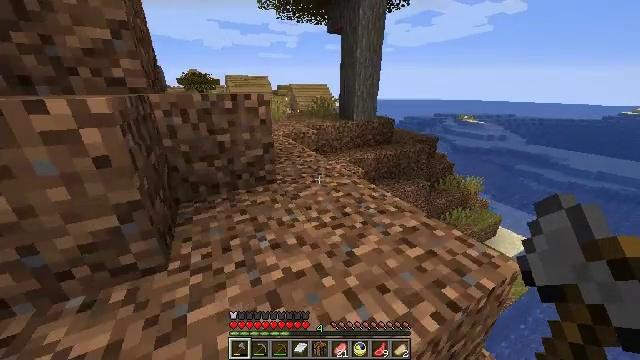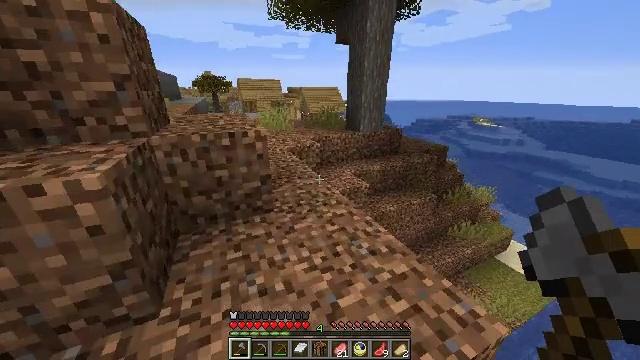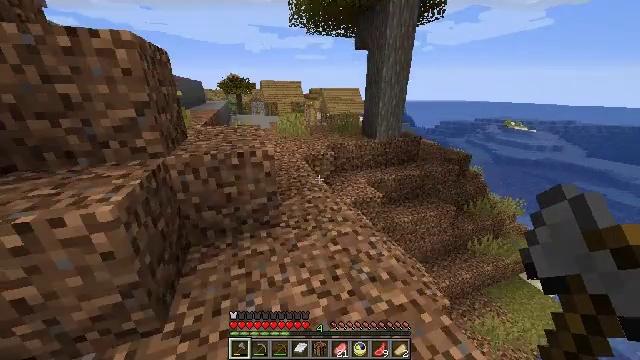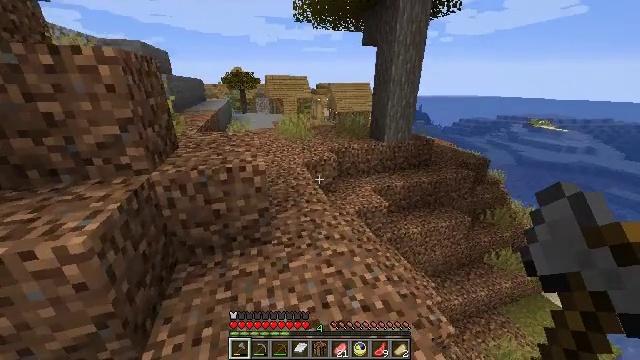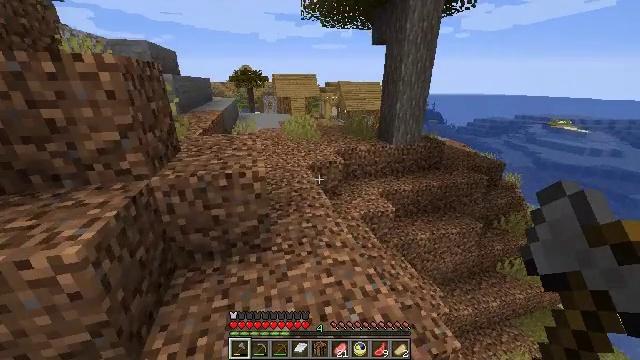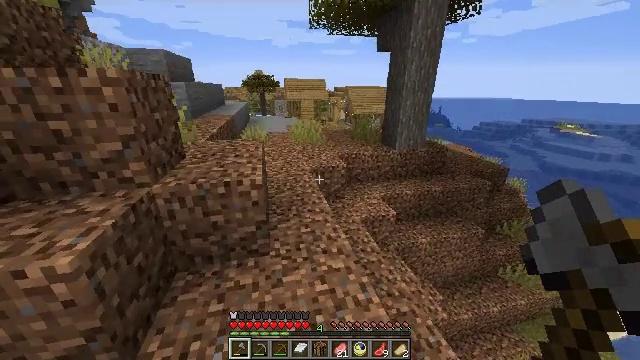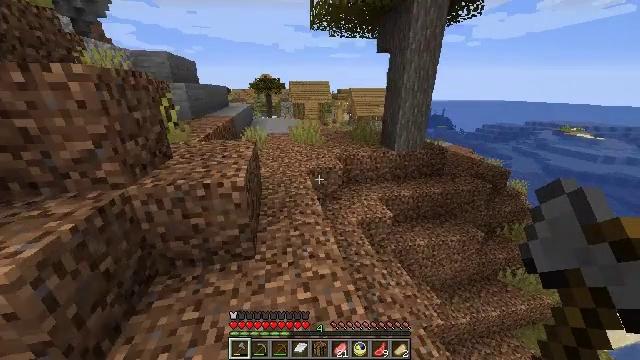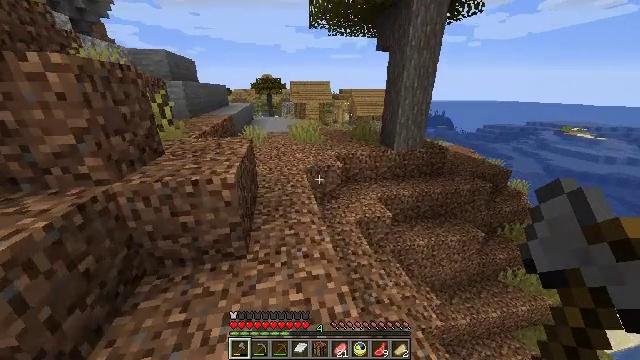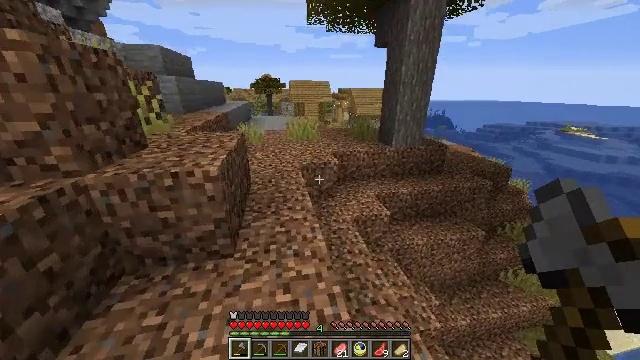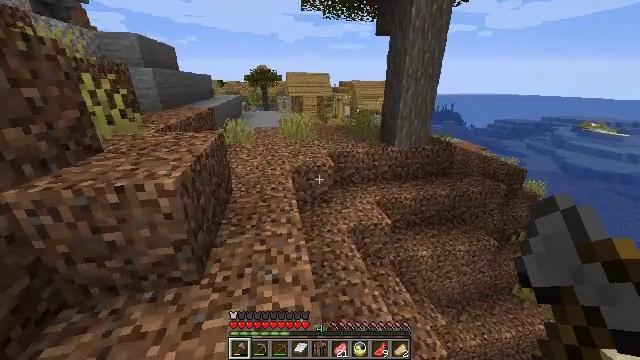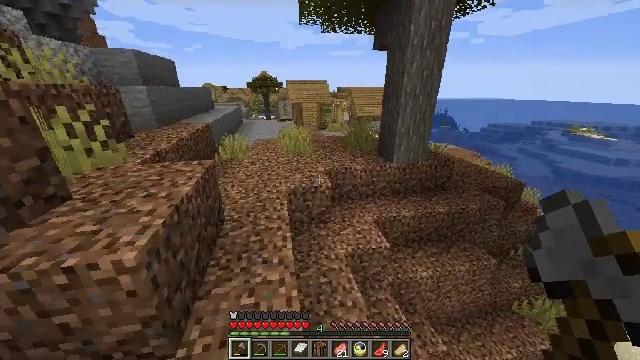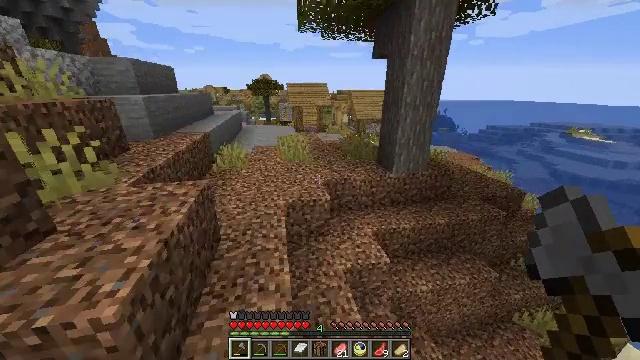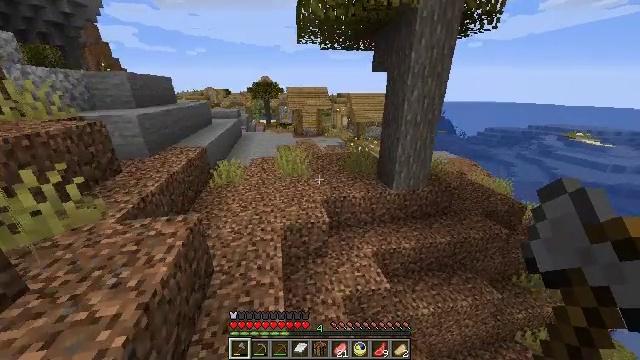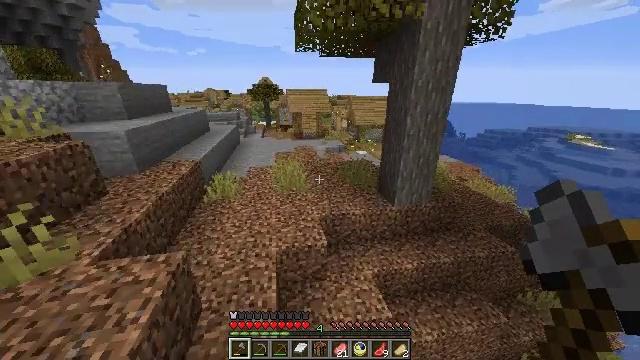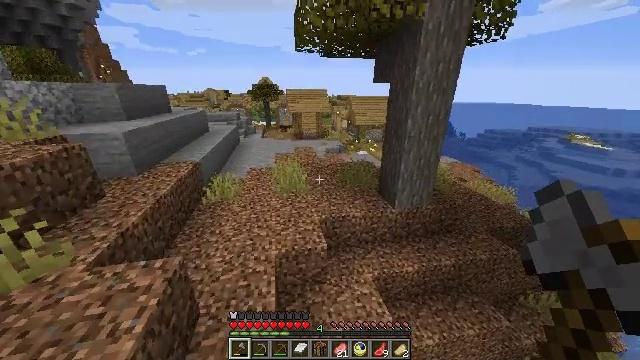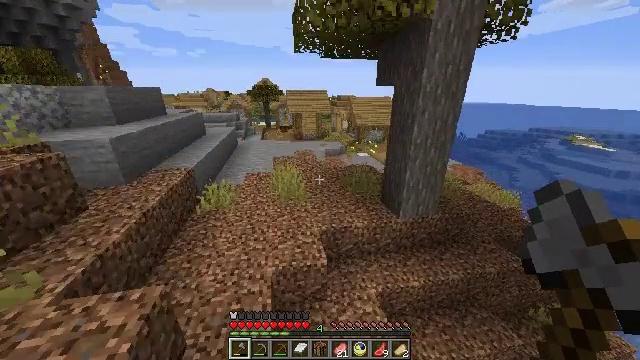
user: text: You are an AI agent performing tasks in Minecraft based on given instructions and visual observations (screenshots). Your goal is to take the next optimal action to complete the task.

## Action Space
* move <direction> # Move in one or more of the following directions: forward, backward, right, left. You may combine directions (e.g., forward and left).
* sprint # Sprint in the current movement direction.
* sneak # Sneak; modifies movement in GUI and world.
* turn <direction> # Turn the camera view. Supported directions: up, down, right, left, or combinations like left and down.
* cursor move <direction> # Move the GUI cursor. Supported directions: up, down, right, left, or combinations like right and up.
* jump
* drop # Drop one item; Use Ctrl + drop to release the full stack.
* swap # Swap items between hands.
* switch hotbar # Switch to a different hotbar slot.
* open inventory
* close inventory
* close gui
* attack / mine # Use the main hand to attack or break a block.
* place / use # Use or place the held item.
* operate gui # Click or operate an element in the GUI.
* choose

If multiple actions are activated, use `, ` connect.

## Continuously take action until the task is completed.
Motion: motion action
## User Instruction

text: Attack the bookshelf to recycle it.
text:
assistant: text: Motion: move forward and move right, sprint, turn left, jump
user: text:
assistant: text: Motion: move forward and move right, sprint, turn left, jump
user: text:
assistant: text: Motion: move forward, sprint, turn left, jump
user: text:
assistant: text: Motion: move forward, sprint, turn left, jump
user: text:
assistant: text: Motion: move forward, sprint, turn left, jump
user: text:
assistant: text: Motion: move forward, sprint, turn left, jump
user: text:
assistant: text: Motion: move forward, sprint, jump
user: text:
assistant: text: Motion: move forward, sprint, jump
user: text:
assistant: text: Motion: move forward, sprint, jump
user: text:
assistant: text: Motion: move forward, sprint, jump
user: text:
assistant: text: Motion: move forward, sprint, jump
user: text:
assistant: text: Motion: move forward, sprint, jump
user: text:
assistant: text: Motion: move forward, sprint, jump
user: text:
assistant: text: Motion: move forward and move left, sprint, jump
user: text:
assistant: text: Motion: move forward and move left, sprint, jump
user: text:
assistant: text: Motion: move forward and move left, sprint, jump
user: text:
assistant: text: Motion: move forward and move left, sprint, jump
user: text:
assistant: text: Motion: move forward and move left, sprint, turn left and down, jump
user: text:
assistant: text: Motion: move forward and move left, sprint, turn left, jump
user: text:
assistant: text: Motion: move forward and move left, sprint, jump
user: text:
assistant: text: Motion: move forward and move left, sprint, jump
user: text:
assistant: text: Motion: move forward and move left, sprint, jump
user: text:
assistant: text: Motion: move forward and move left, sprint, jump
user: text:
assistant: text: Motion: move forward and move left, sprint, jump
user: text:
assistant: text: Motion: move forward, sprint, jump
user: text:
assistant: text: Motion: move forward, sprint, jump
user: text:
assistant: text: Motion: move forward, sprint, jump
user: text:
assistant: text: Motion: move forward, sprint, jump
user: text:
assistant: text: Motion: move forward, sprint, jump
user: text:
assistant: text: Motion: move forward, sprint, jump